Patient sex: F
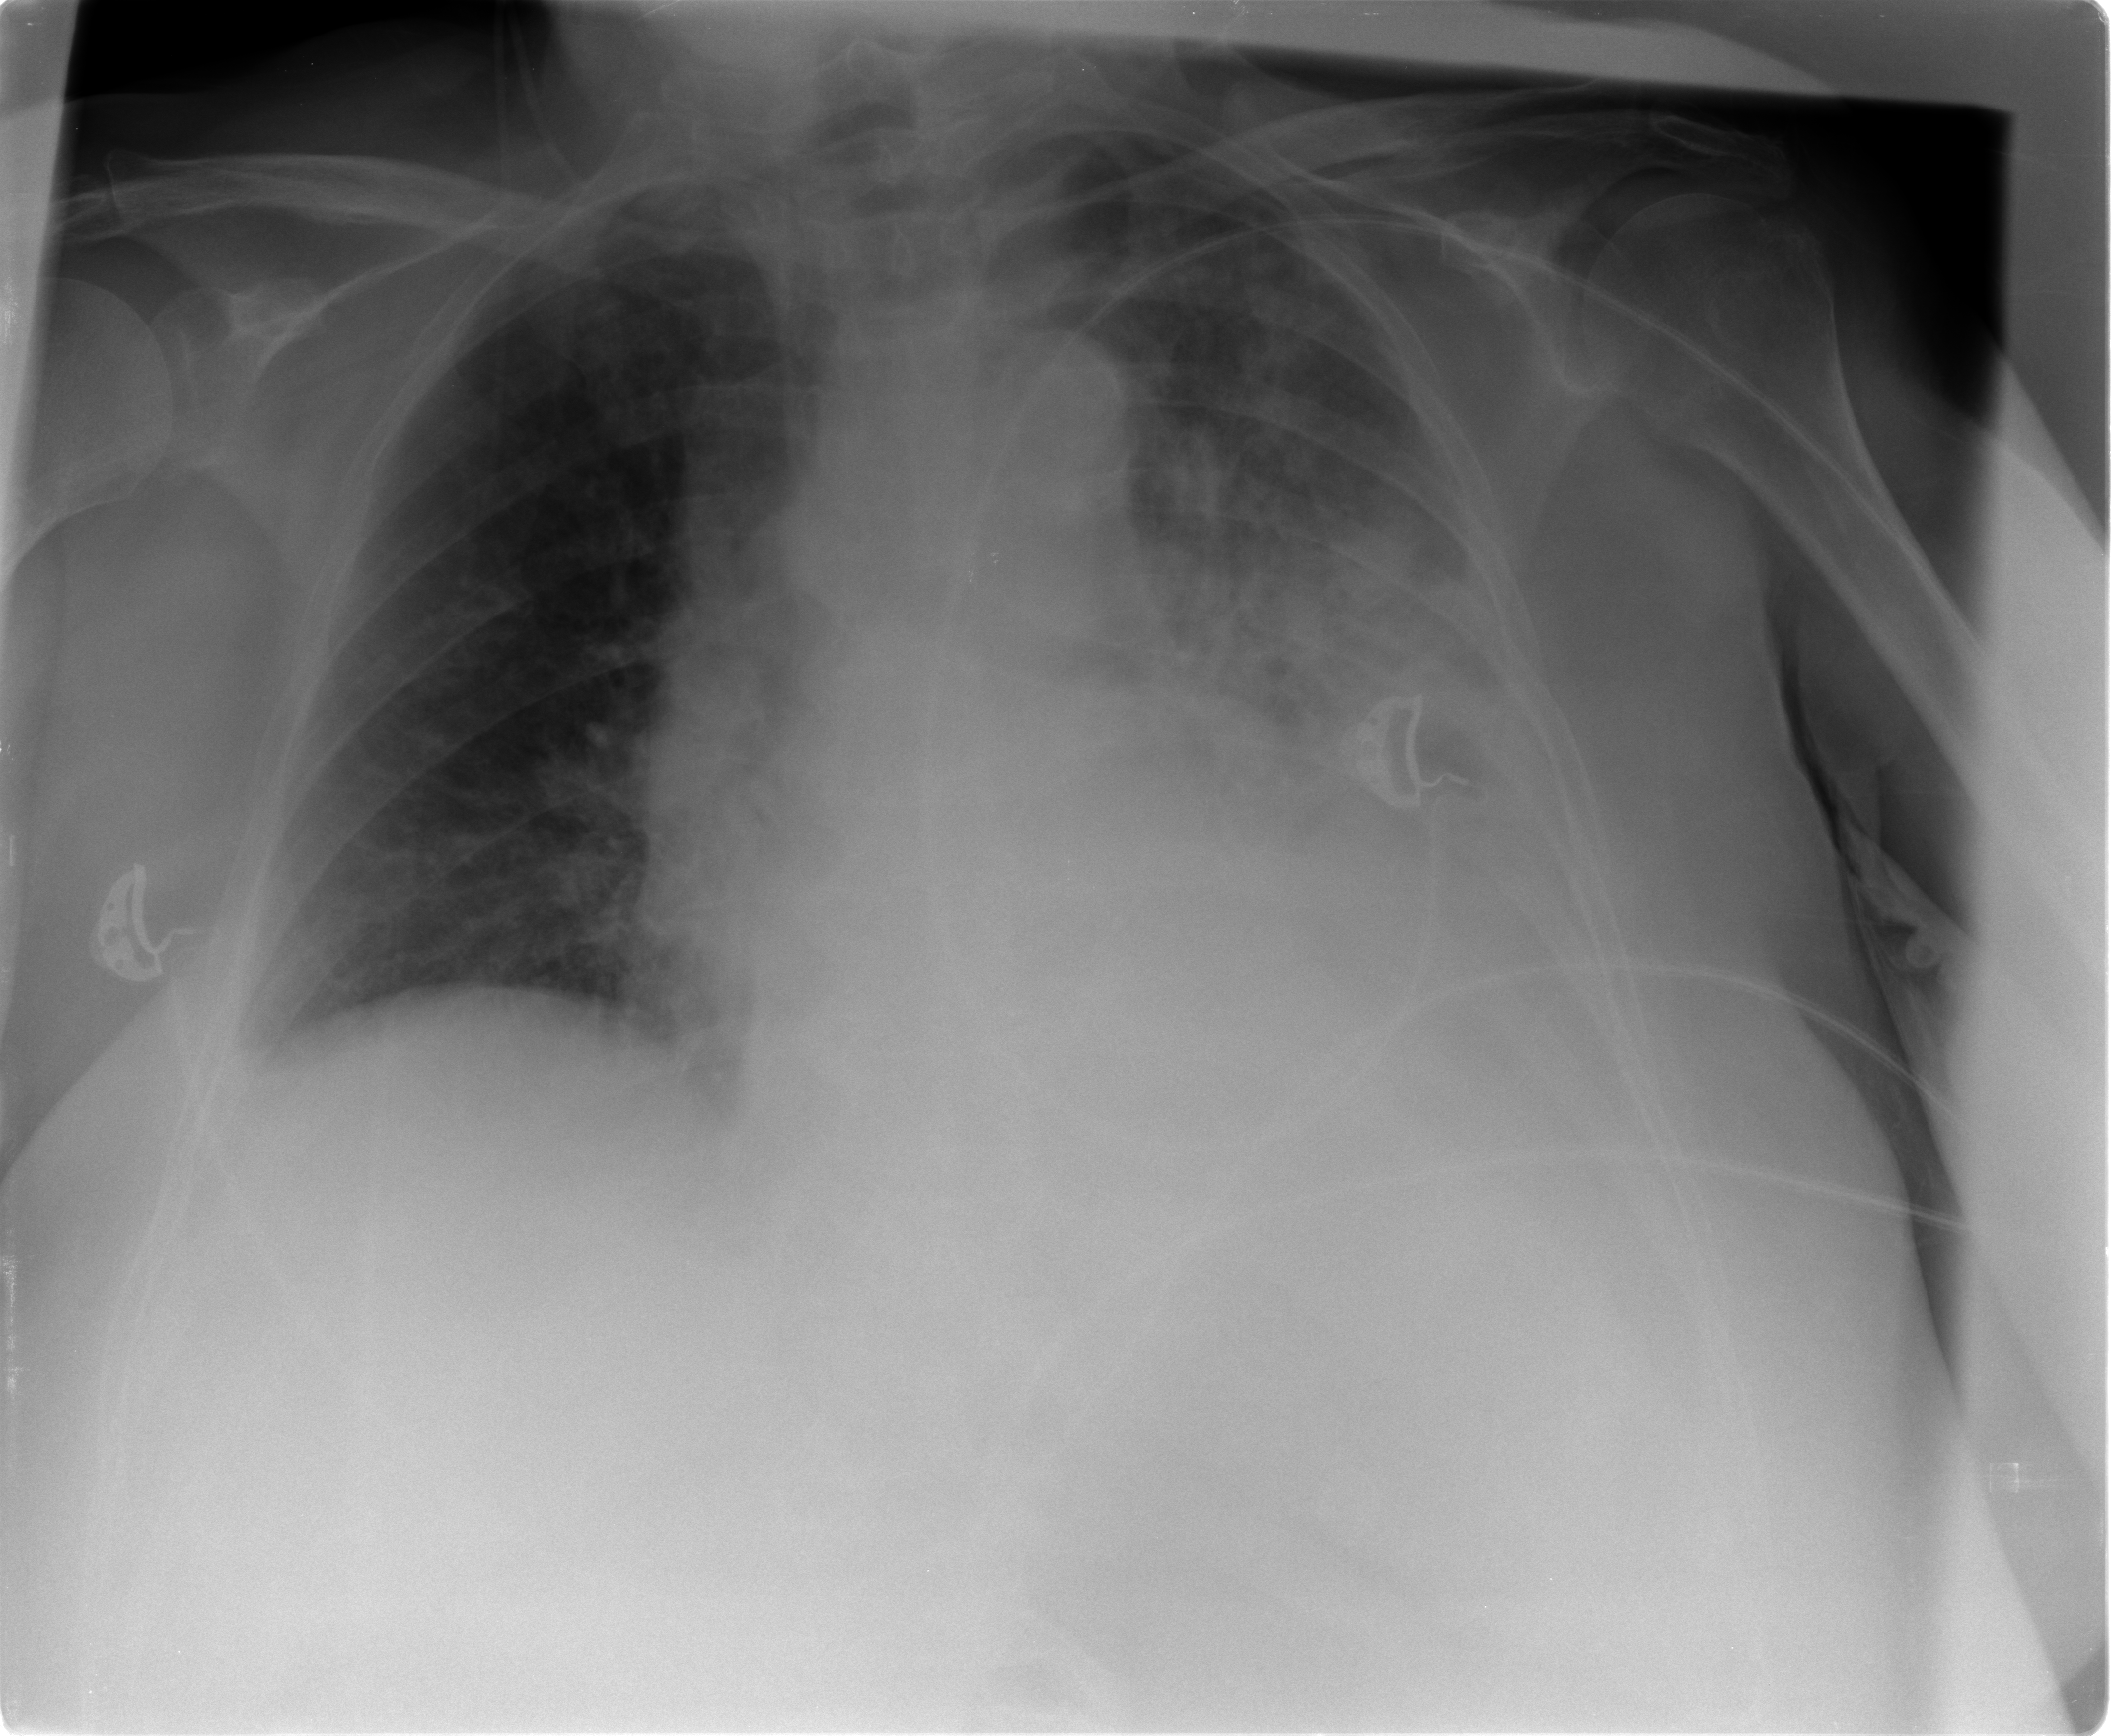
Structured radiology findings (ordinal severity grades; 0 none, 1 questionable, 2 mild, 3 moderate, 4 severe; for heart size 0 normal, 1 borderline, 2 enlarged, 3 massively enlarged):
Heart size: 2
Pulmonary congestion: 2
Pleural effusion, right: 0
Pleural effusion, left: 2
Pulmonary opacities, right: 0
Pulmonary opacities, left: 3
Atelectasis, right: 2
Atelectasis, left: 3